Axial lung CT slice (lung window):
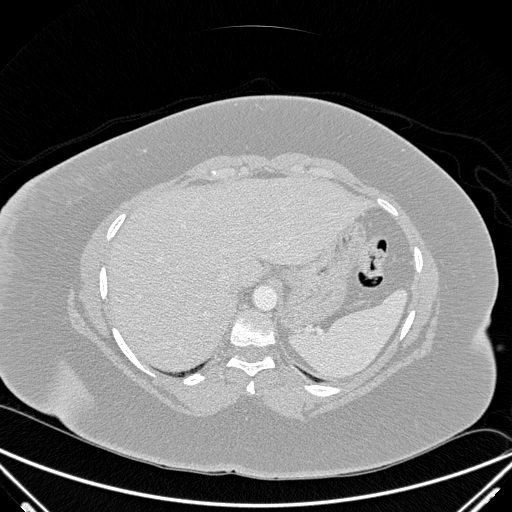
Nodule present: no